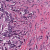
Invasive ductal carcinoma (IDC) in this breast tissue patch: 1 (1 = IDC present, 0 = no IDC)